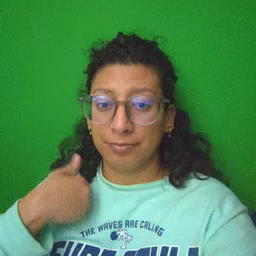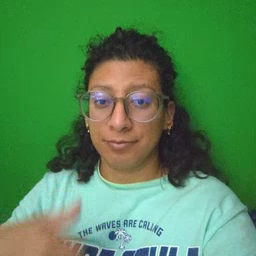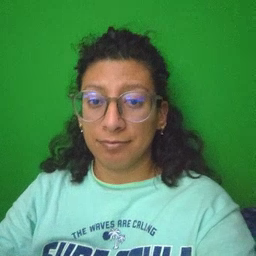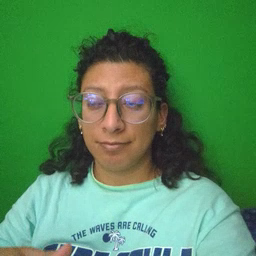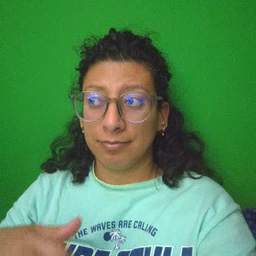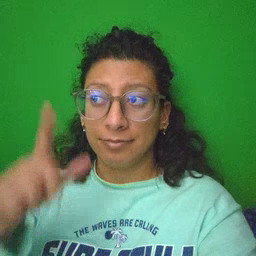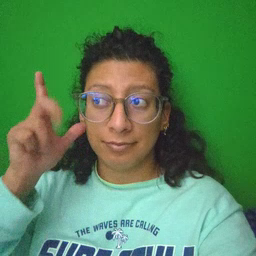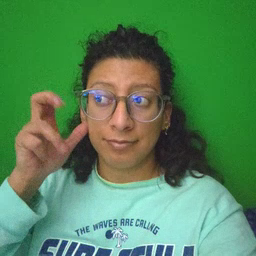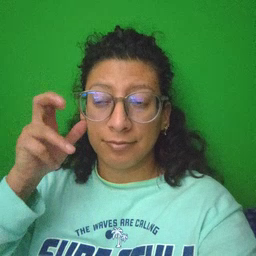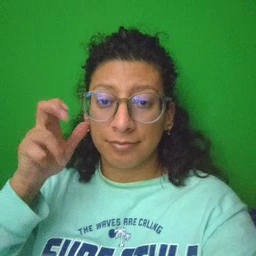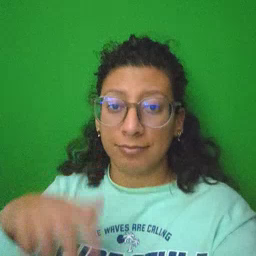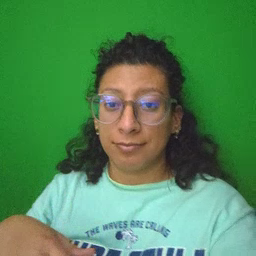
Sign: listen